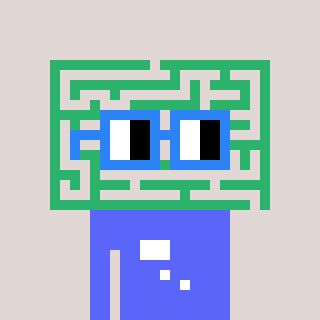
a pixel art character with square blue glasses, a maze-shaped head and a purple-colored body on a warm background